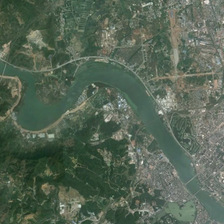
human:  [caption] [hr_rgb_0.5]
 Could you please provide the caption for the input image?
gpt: mountains covered with green plants and urban areas are in two sides of a curved green river .

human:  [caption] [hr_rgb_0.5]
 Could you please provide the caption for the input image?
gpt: mountains covered with green plants and urban areas are in two sides of a curved green river .

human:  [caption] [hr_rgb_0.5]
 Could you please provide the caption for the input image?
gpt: mountains covered with green plants and urban areas are in two sides of a curved green river .

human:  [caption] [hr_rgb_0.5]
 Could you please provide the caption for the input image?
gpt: mountains covered with green plants and urban areas are in two sides of a curved green river .

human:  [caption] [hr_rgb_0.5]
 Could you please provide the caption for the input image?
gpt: mountains covered with green plants and urban areas are in two sides of a curved green river .